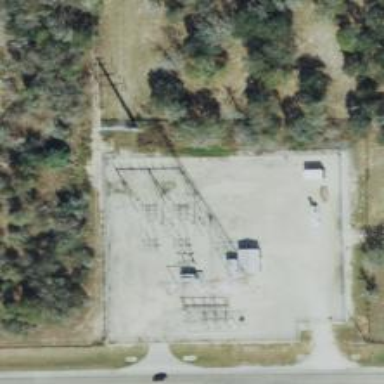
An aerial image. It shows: Power tower.